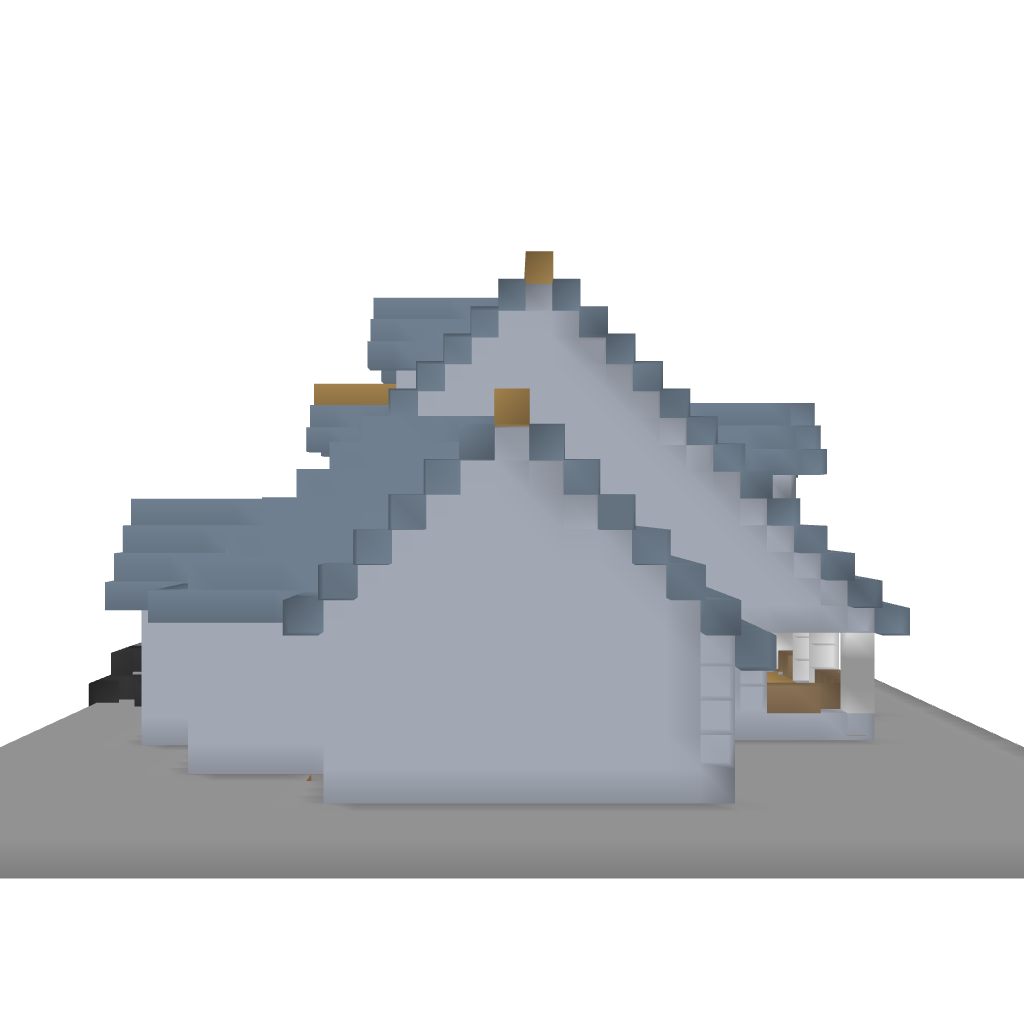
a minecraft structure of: Country House Plan 01